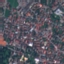
Land use / land cover: Residential